Question: I have a 'UITabBarController', which has '3 UIViewControllers'. Each controller has a few 'UITextFields'. In 'UItabBarController' is a button "save". Please, how can I get data from 'UITextFields' in 'UIViewControllores'? I need the data from all 'UITextFields' and from all 'UIViewControllers' in 'UITabBarController' (in IBAction of save button). How can I do it? Thanks.
Here is picture of my TabBarController on Storyboard.

The first ViewController has a class StudentVC. The class has one text field. In is this code:
'''
#import <UIKit/UIKit.h>
#import "CoreDataHelper.h"
@interface StudentVC : UIViewController <UITextFieldDelegate>
@property (strong, nonatomic) NSManagedObjectID *selectedStudentID;
@property (strong, nonatomic) IBOutlet UIScrollView *scrollView;
@property (strong, nonatomic) IBOutlet UITextField *studentNameTextField;
@end
'''
The studentNameTextField is connected with field in Storyboard. Then I have a class for TabBar the class name is StudentTBC. In file I have this code:
'''
- (void)viewDidLoad
{
if (debug == 1) {
NSLog(@"Running %@ '%@'", self.class, NSStringFromSelector(_cmd));
}
[super viewDidLoad];
StudentVC *studentVC = [self.tabBarController.viewControllers objectAtIndex:0];
studentVC.studentNameTextField.text = @"asad";
}
'''
So, when I go on TabBar I will see in studentNameTextField the text "asad", but the field is clear... So I added also in IBAction:save this code:
'''
- (IBAction)save:(id)sender {
if (debug == 1) {
NSLog(@"Running %@ '%@'", self.class, NSStringFromSelector(_cmd));
}
StudentVC *studentVC = [self.tabBarController.viewControllers objectAtIndex:0];
NSString *string = studentVC.studentNameTextField.text;
NSLog(@"string:%@", string);
'''
But when I insert the field and press "ulozit" (its save in czech), I get a "string: null" instead of a "string: textWhichIWriteToField". I tried indexes 0,1,2 but nothing works. :/
I did a move of my application. In first part is my storyboard - UITabBarController and 3UIViewControllers. I deleted a Navagition Controllers. In second part I do again a Outlets. Third part is code of save function (the code could be write a content of textfield) and code of ViewDidLoad of TabBarController (code could be set a string of textfield). The last part is run application (the result is in console - null string and clear textfield).
I also tried print this:
'''
NSInteger countOfViews = [self.tabBarController.viewControllers count];
NSLog(@"count:%ld", (long)countOfViews);
'''
It has to be three? or? Because my result was 0.. Why? :/
My movie: <URL>
Hello. I tried all options but nothing worked.. So I did a new SIMPLE application, where is only one UITabBarController with two UIViewControllers and one UITableViewController (because of navigation bar). Please download the project and try it yourself. Only run, then click on button "TabBar" and you are on the UITabBarController. When you press a Save button, it should display a count of UIViewsControllers and the value of textfields. Could you please try and tell me what's wrong? Thank you. Here is the project:
<URL>
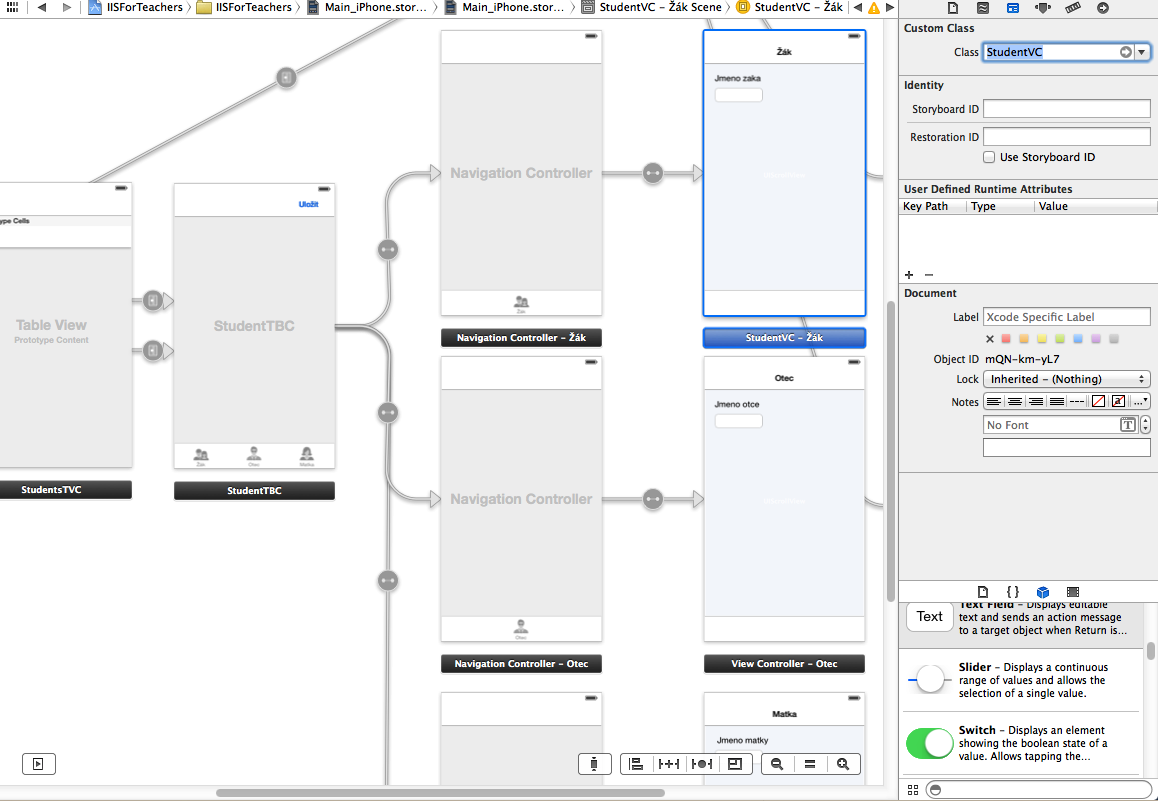
Answer: To access to one of text field you can use code below:
'''
- (IBAction)save {
YourUIViewController *vc = [self.tabBarController.viewControllers objectAtIndex:indexOfController];
NSString *str = vc.yourTextField.text;
}
'''
EDIT. You have me how your controllers are connected and now i realized you got 'UINavigaitonController' after 'UIViewController'. Modified code should look like:
'''
- (IBAction)save {
NSArray *navConArr = [self.tabBarController.viewControllers objectAtIndex:indexOfController];
for(UINavigationController *nc in nacConArr) {
UIViewController *vc = [nc.viewControllers objectAtIndex:0];
NSLog(@"And your text is = %@", vc.studentNameTextField.text);
}
}
'''
I solved the problem finally... The right code for TabBarController
'''
- (IBAction)save {
YourUIViewController *vc = [self.viewControllers objectAtIndex:indexOfController];
NSString *str = vc.yourTextField.text;
}
'''